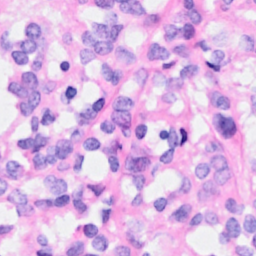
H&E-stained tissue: Breast